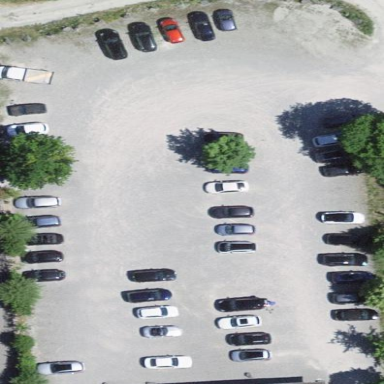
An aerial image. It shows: Parking area with surface.